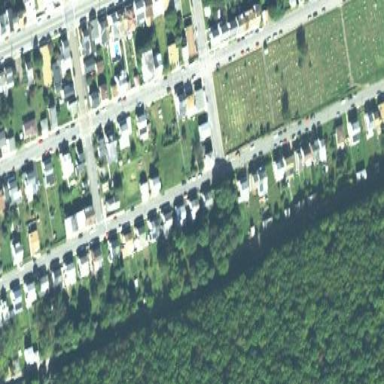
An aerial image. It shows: Cemetery.